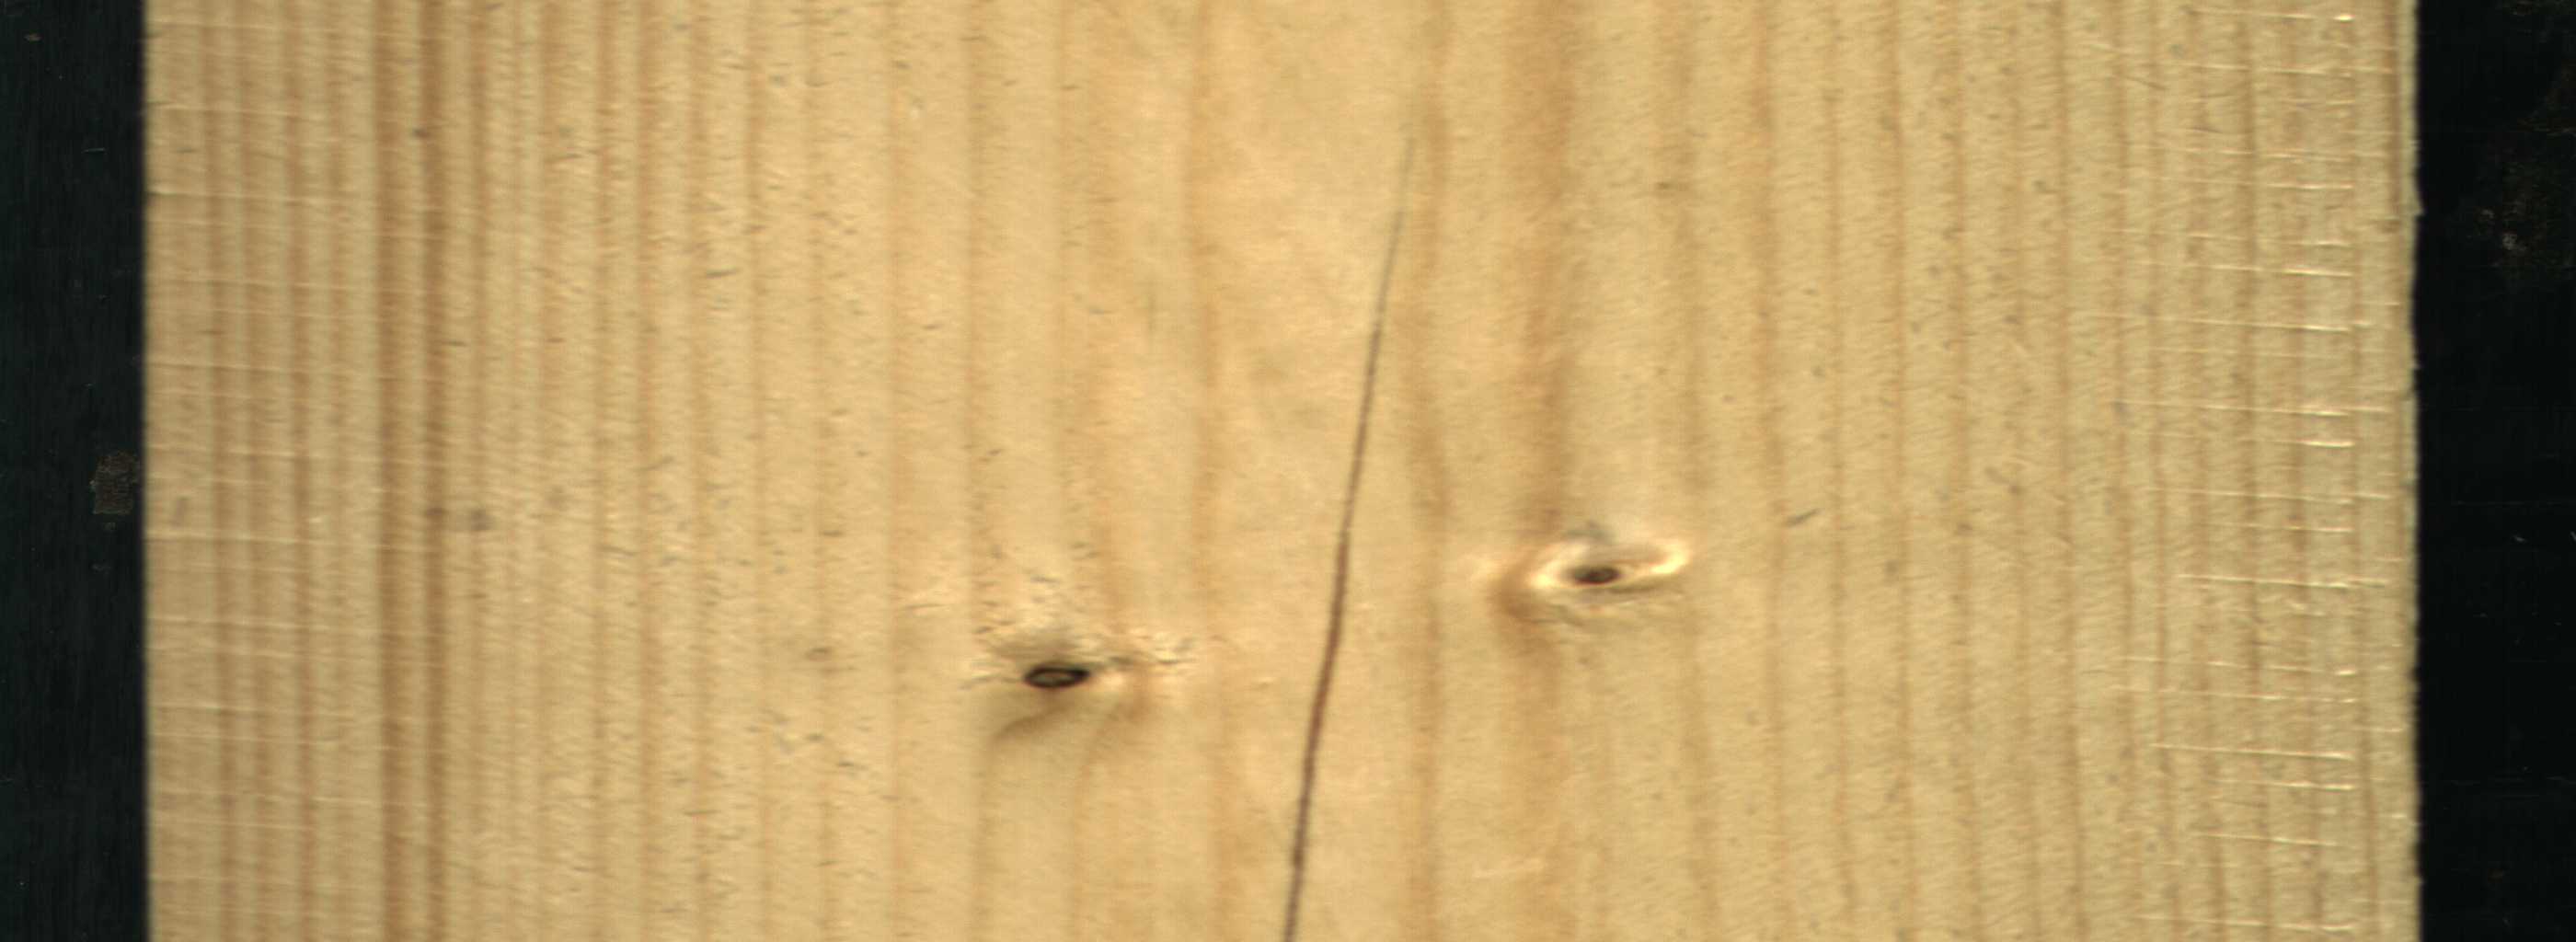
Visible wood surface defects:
Crack
Live_Knot
Live_Knot